RGB frame:
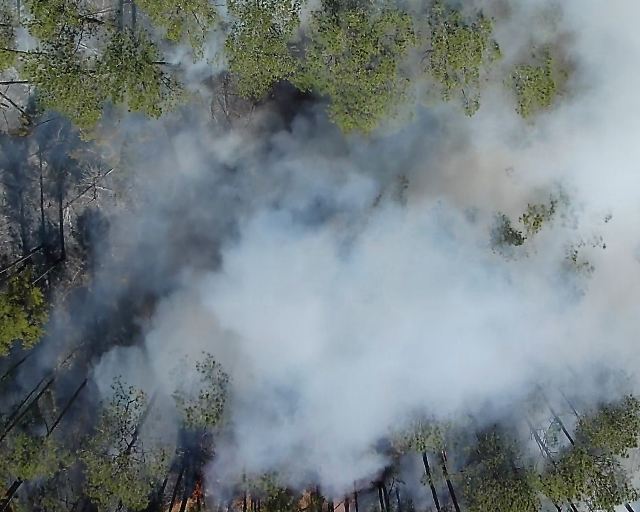
Thermal frame:
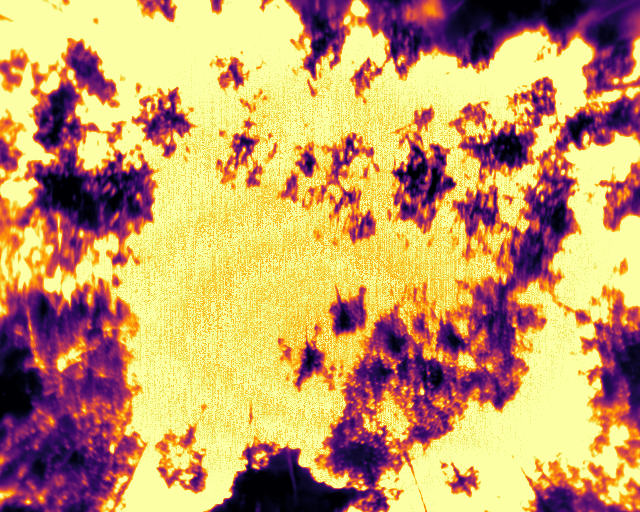
Captured: 2026-02-27 02:37:09
Pixels at or above 80 °C: 309634 (fraction of frame: 0.9449)